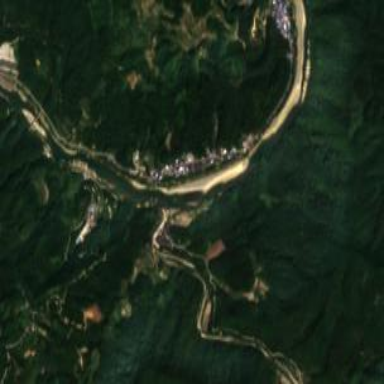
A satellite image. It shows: Ethnic township within town.